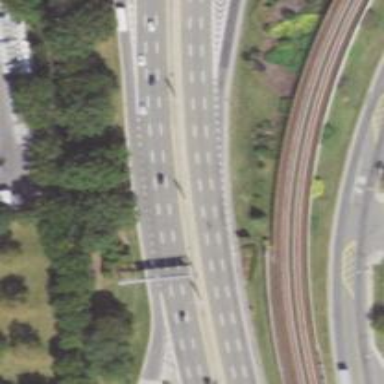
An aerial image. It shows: Motorway junction.